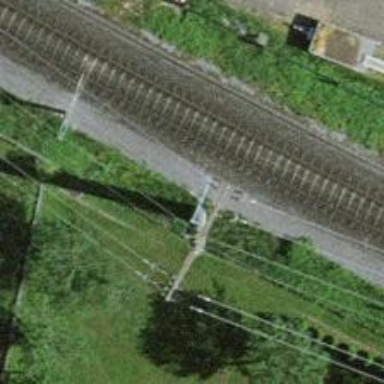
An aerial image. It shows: Power pole.